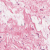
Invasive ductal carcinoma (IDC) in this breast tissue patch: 0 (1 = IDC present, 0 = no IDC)